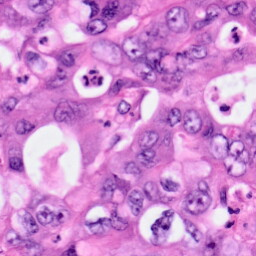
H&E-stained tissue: Pancreatic